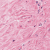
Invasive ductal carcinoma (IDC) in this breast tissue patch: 0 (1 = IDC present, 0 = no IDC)